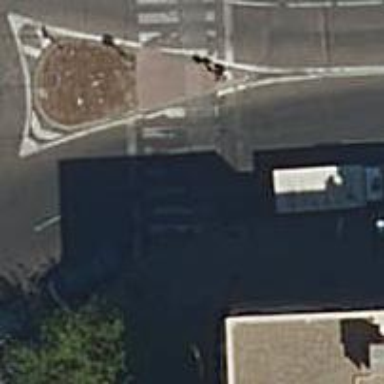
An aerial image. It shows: Traffic signals at road crossing.